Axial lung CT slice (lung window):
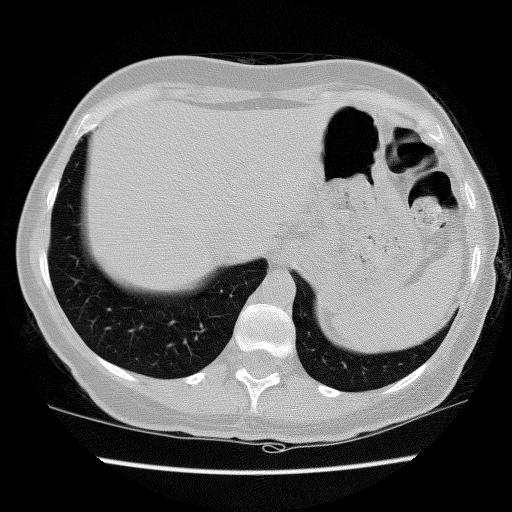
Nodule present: no